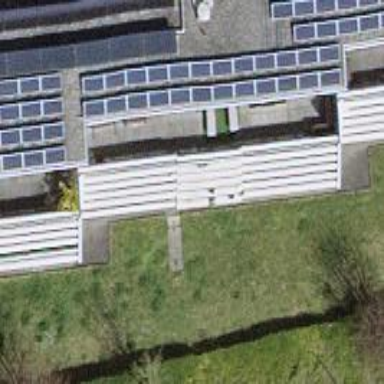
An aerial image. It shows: Solar power generator using photovoltaic method with solar photovoltaic panel types.